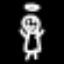
Label: angel